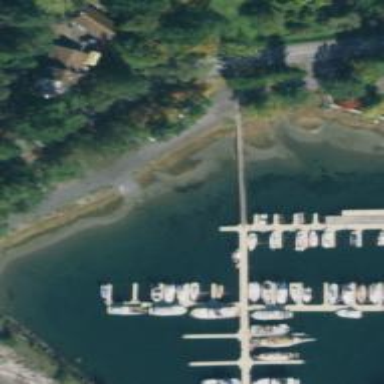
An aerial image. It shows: Marina on leisure land.